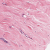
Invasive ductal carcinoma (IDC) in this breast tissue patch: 0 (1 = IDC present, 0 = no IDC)